Field crop: maize
Growth stage: 2
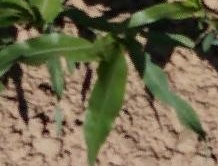
Species: maize